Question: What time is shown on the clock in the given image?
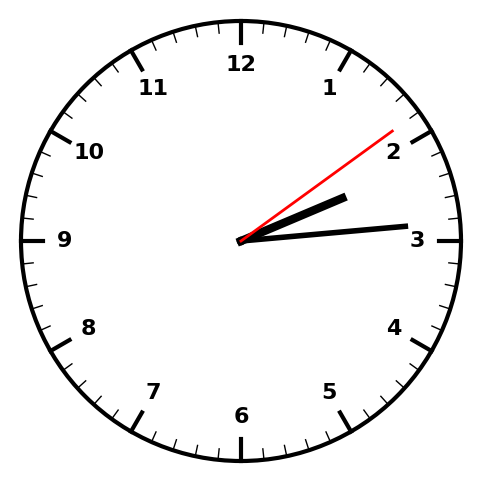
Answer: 02:14:09